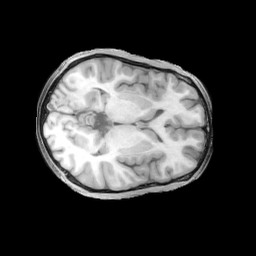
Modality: T1w
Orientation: axial
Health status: ill
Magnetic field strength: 3 T